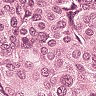
Metastatic tissue present: yes